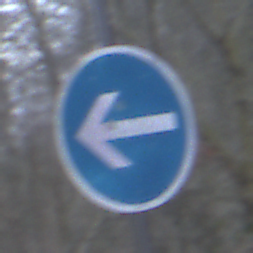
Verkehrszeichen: VorgeschriebeneFahrtrichtungHierLinks
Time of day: MorningAfternoon
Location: Outdoor (Nature)
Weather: Overcast
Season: Winter
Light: Natural